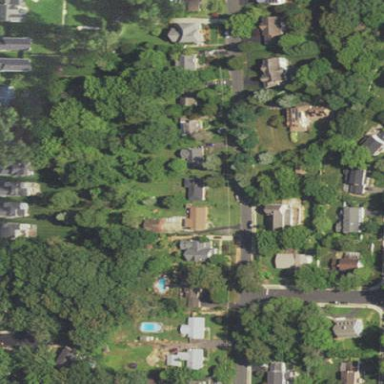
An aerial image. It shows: This residential area consists of single-family homes.